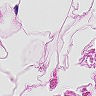
Metastatic tissue present: no